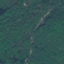
Land use / land cover: Forest